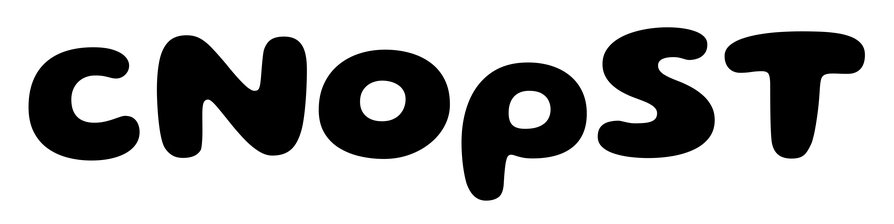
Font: Gluten_Bold